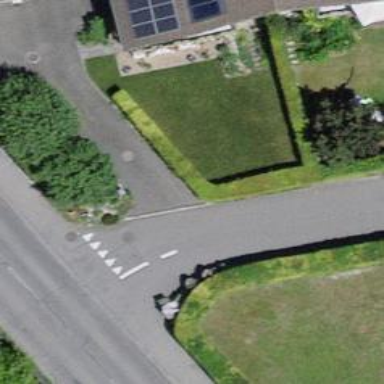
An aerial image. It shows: Residential road with asphalt surface.